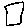
Label: square